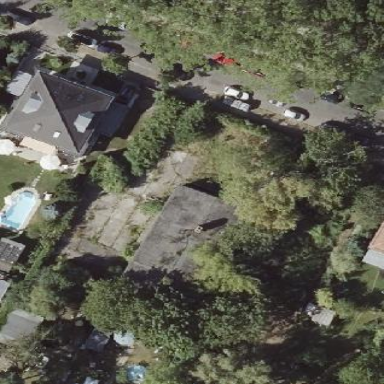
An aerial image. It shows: Detached building.